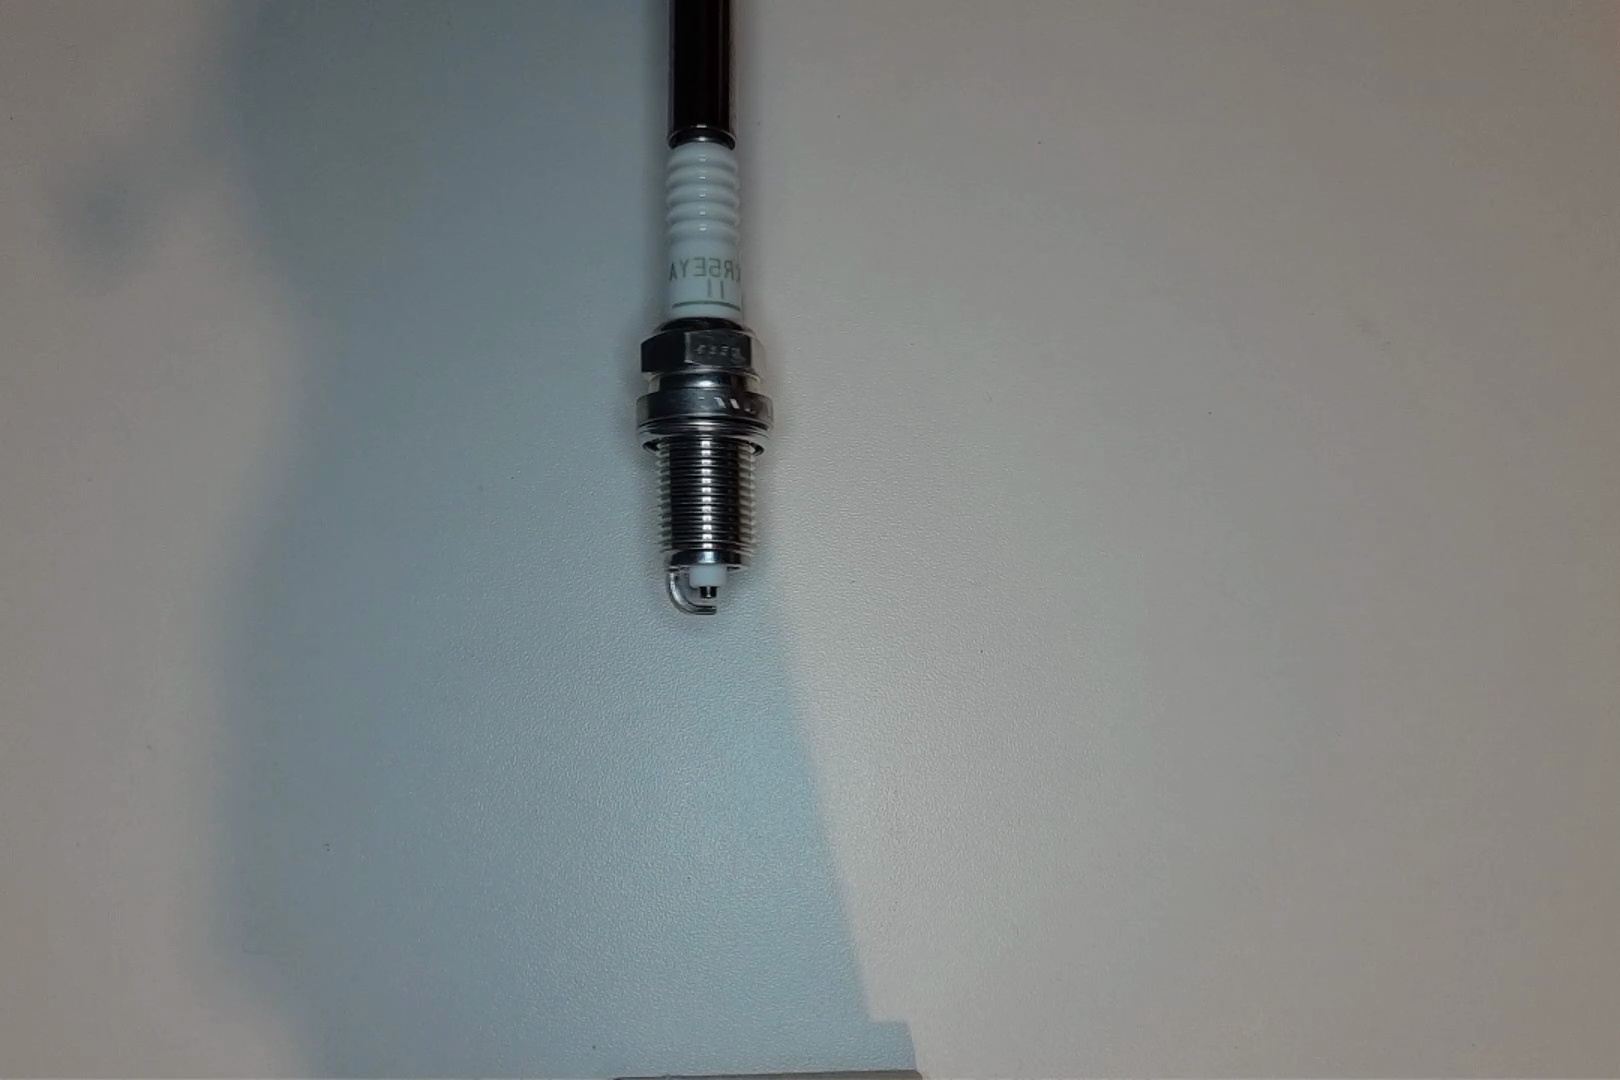
Label: no anomaly